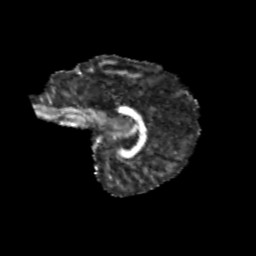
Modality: FA
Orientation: sagittal
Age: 12
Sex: female
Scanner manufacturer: siemens
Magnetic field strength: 3 T
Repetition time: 3.8 s
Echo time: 0.07 s